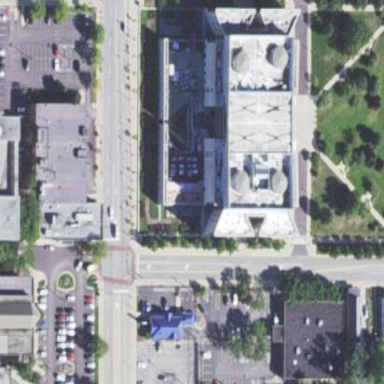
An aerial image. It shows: Public courthouse building.